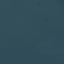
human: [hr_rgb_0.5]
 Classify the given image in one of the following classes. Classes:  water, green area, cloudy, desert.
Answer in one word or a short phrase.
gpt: water